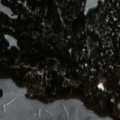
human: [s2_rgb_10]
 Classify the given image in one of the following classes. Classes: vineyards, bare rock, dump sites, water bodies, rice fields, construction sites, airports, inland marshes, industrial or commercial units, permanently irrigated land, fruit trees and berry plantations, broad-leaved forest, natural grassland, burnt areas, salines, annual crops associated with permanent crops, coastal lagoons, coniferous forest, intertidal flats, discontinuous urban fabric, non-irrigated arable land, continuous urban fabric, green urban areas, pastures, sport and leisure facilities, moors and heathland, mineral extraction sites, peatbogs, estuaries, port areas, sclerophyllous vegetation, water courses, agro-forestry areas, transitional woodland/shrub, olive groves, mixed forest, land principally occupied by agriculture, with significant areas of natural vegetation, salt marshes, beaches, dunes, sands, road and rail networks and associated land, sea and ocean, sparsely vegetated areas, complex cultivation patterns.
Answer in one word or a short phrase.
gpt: coniferous forest, mixed forest, transitional woodland/shrub, water bodies